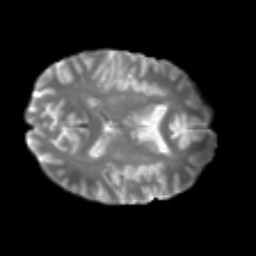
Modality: T2w
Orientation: axial
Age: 48
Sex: male
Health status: healthy
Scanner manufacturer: philips
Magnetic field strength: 3 T
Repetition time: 10.61 s
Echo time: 0.07044 s